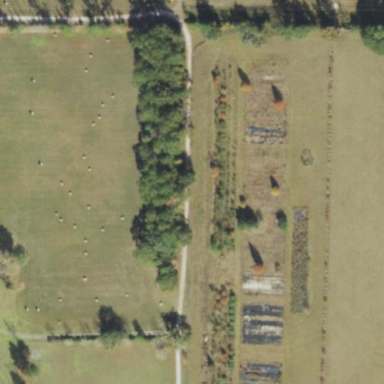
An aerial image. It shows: Plant nursery area.